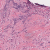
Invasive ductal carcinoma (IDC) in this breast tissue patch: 1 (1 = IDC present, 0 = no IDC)